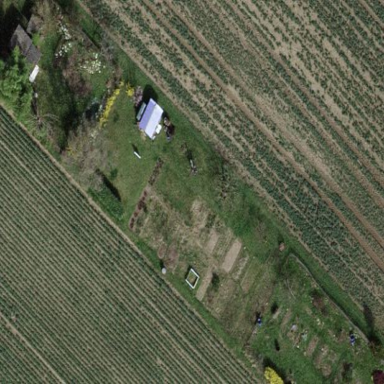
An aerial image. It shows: Area designated for allotments.